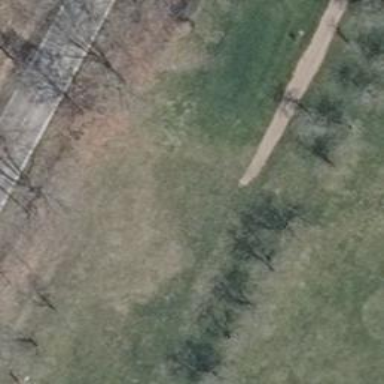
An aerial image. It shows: Golf tee.